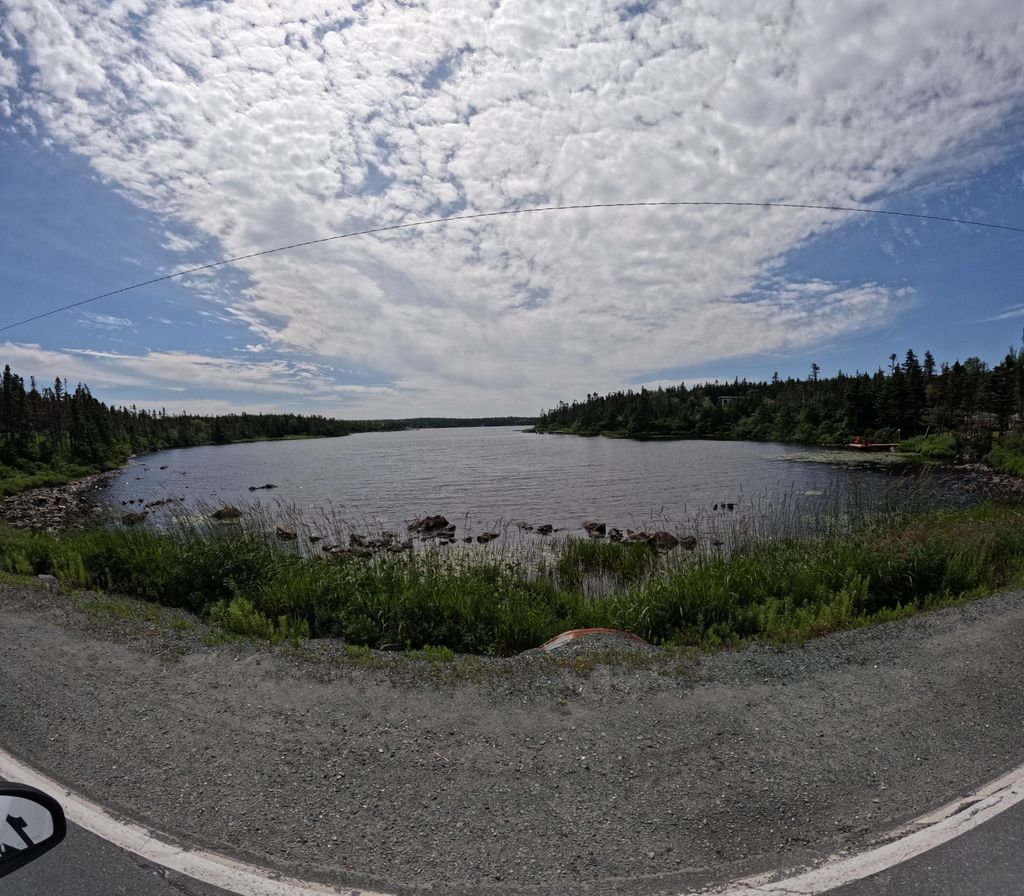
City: st_johns